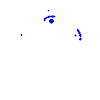
Particle: proton